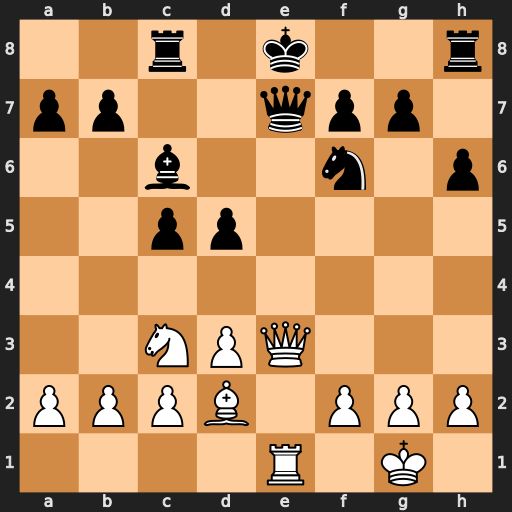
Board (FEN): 2r1k2r/pp2qpp1/2b2n1p/2pp4/8/2NPQ3/PPPB1PPP/4R1K1
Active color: w
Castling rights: k
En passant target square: -
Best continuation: Qxe7#